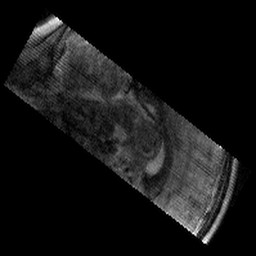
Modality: T2w
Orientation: sagittal
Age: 11
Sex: male
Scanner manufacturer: siemens
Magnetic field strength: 3 T
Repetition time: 9.23 s
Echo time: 0.067 s